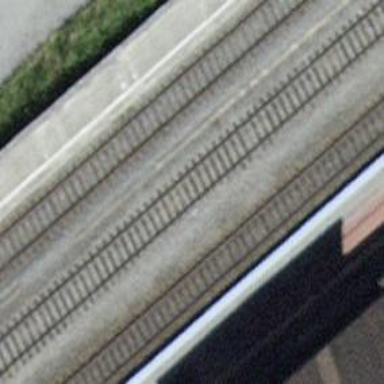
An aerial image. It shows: Railway service station.